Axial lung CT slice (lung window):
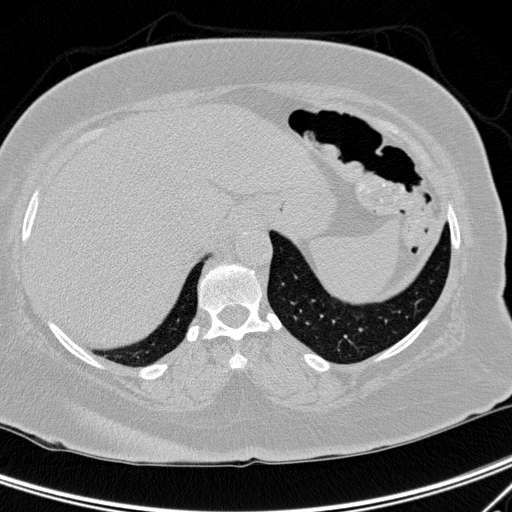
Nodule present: no